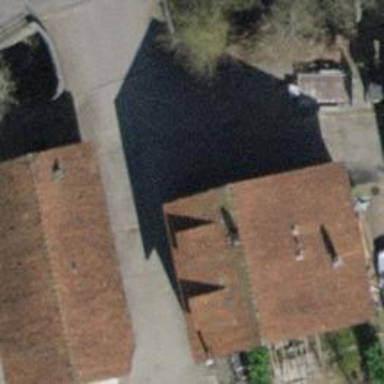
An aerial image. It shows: Detached building with gabled roof.